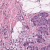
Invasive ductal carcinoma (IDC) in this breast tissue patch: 1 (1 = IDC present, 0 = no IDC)